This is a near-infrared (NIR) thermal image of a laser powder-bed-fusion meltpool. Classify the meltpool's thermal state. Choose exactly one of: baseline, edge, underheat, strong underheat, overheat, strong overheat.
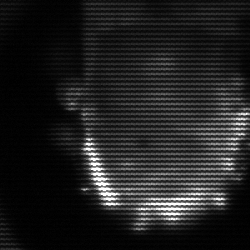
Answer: baseline